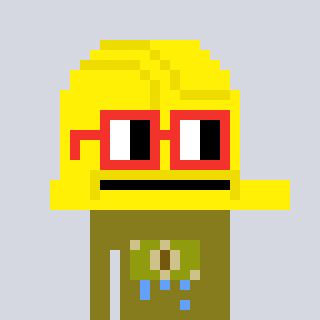
a pixel art character with square red glasses, a construction helmet-shaped head and a gunk-colored body on a cool background